Field crop: maize
Growth stage: 2
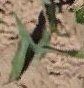
Species: maize